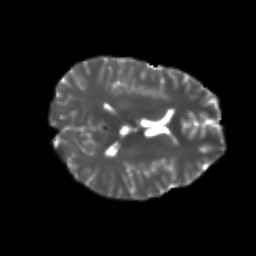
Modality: T2w
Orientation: axial
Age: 21
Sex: male
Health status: healthy
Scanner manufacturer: philips
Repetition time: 7.387 s
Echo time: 0.08599 s